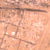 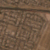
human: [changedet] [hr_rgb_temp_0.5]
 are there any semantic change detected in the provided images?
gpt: Houses have been edified in the subdivision below the street.